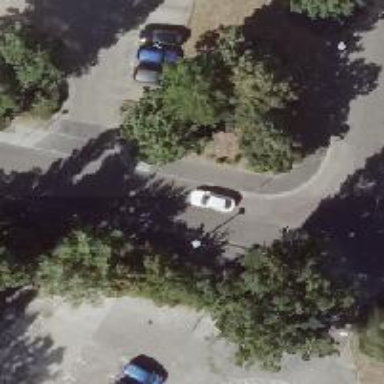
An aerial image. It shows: Street lamp support.